Question: Following this JavaFX 2.0 <URL> I created a css file in eclipse that includes the line
'''
-fx-fill: FIREBRICK;
'''
Now that color is unknown to Eclipse and therefore marked as an error. How can I surpress this warning (as the color does exist in JavaFX) or better: How to make Eclipse aware of the fact that this color does exist in JavaFX?

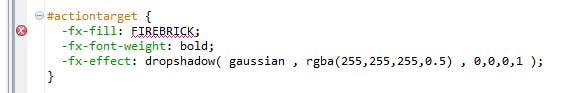
Answer: If you write it in lower case the tooling doesn't show an error. I've filed ticket <URL> to support upper and lower case